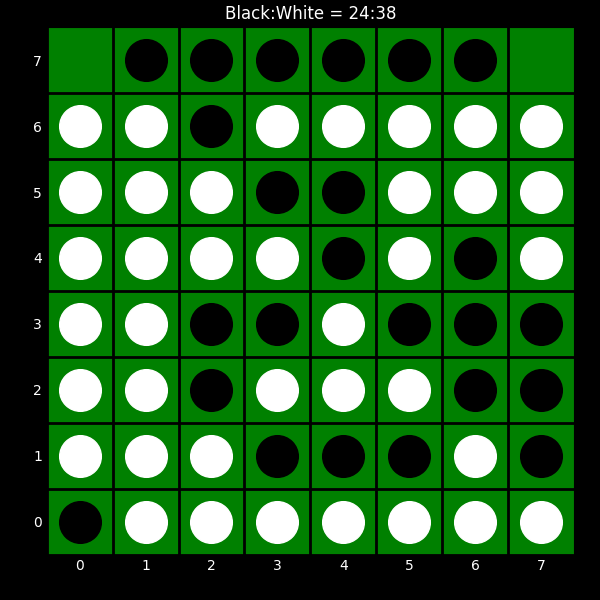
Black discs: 24
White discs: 38